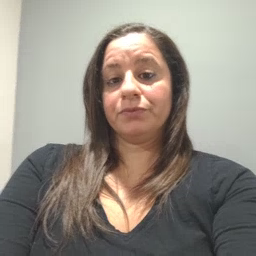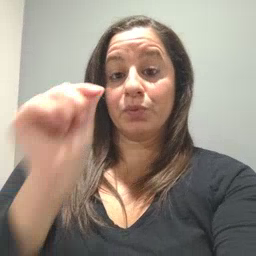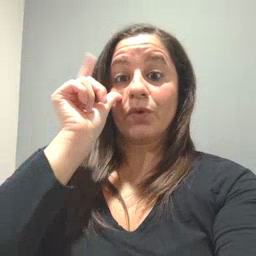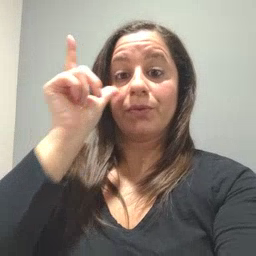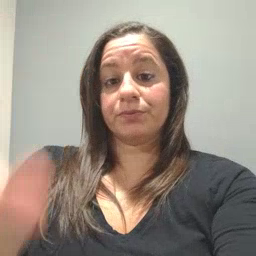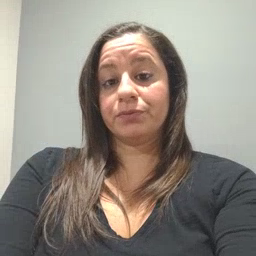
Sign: wake